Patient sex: M
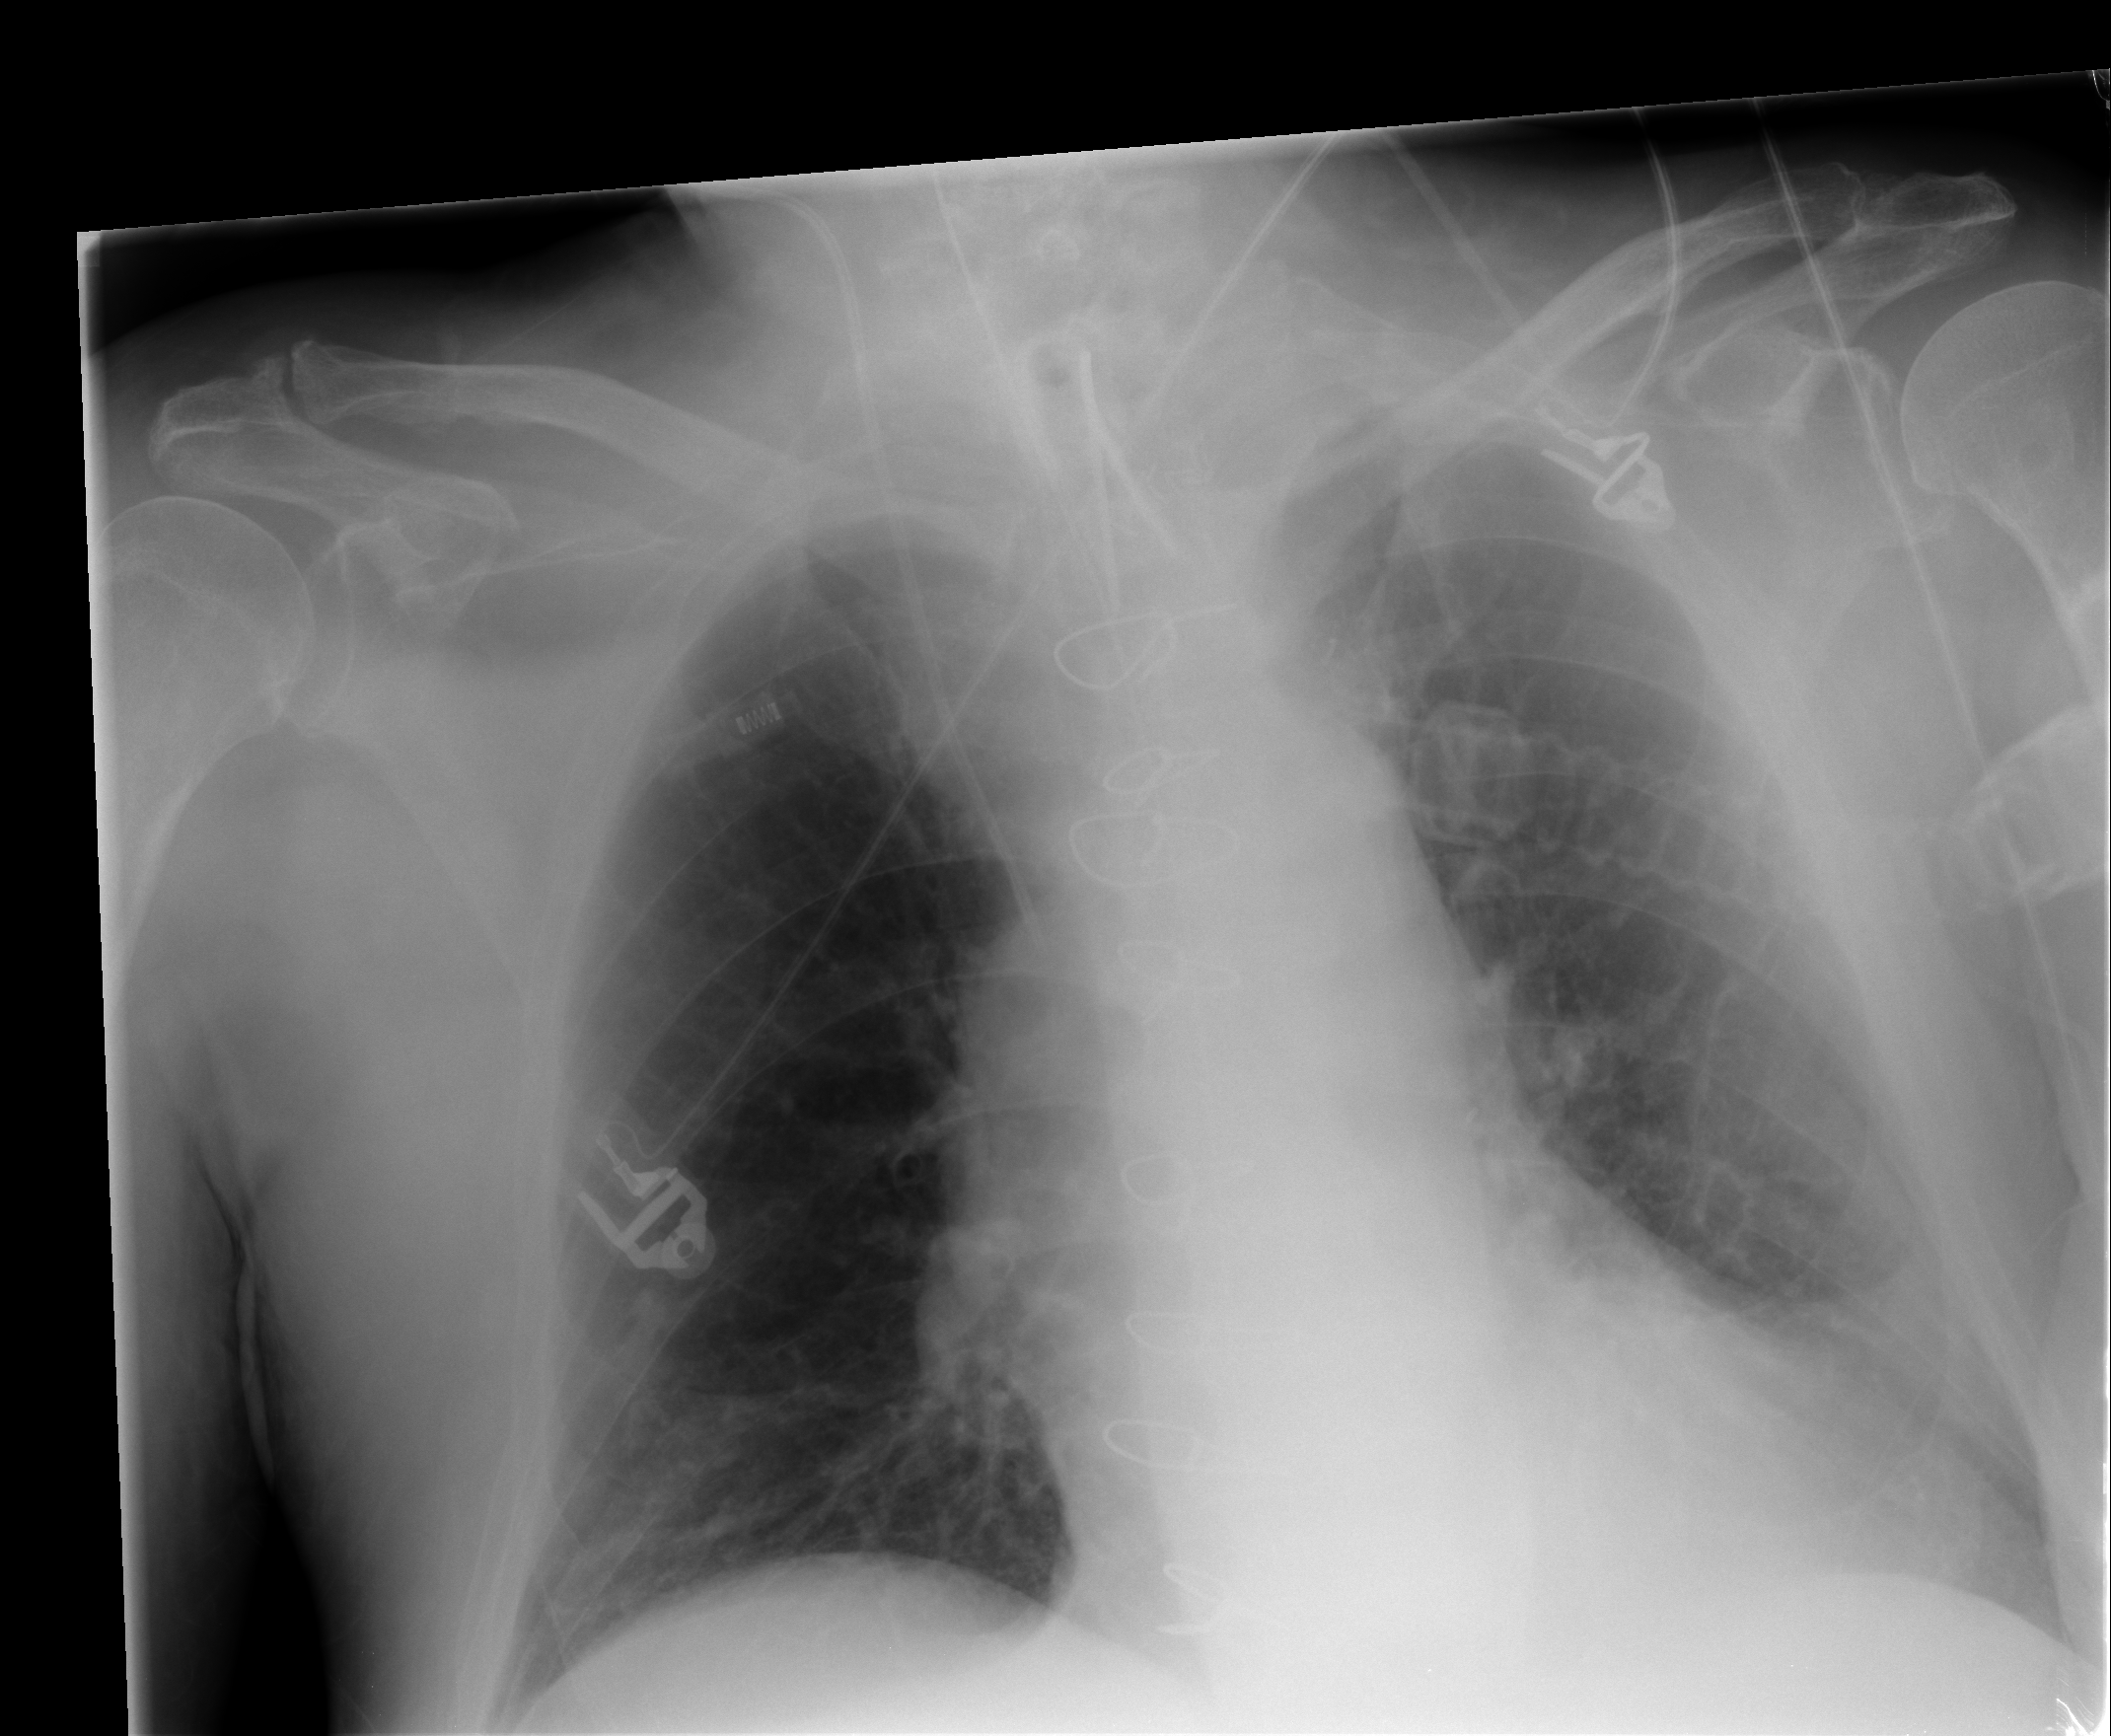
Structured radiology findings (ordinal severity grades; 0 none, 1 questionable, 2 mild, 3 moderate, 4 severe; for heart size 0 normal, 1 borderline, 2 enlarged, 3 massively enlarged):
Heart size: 1
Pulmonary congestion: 0
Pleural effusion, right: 0
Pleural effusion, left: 2
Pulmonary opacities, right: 0
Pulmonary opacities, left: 0
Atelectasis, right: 1
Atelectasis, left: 2